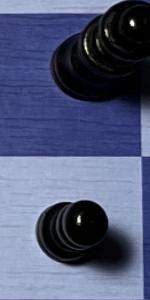
Label: Pawn_Black